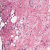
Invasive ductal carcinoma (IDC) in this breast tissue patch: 0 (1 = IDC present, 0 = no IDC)